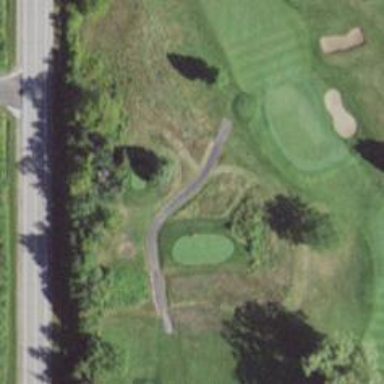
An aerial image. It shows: Path used for both walking and golf.